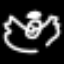
Label: angel